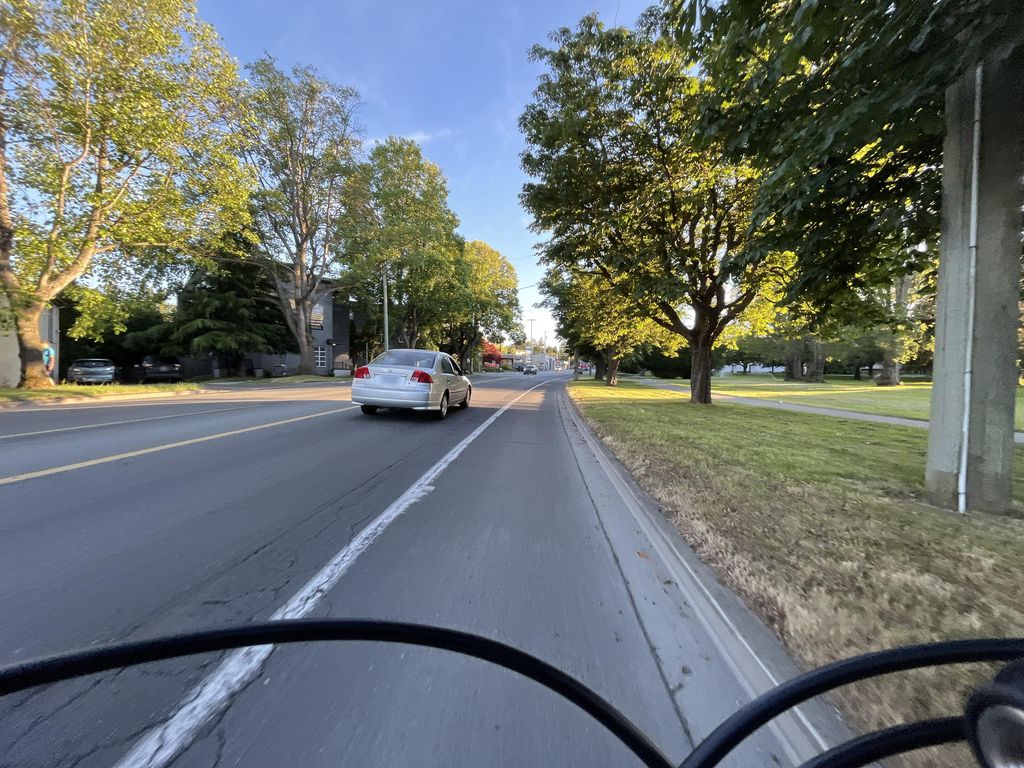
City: victoria